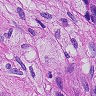
Metastatic tissue present: yes